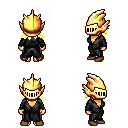
a pixel art fantasy rpg character, female body template, human, tanned skin, gray robe, magenta pants, gold loose hair, gold helm, brown shoes, four views (front, back, left, right), 2x2 character sprite sheet, small pixel art, hard edges, no anti-aliasing